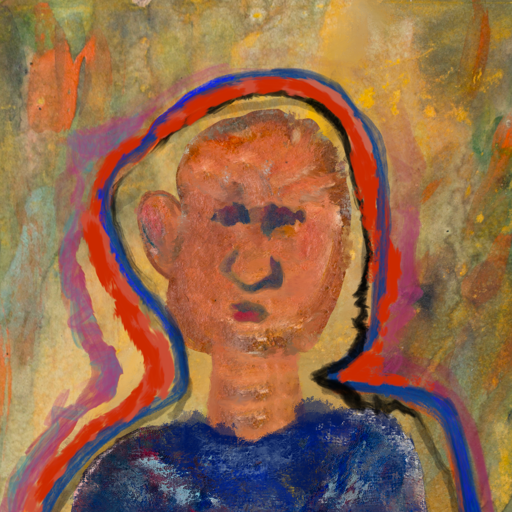
Background: Comrade, Head And Neck Front: Boggyland, Face Front: In_The_Sun, Bust: Irani, Hair Front: Experience, Head Accessory: Blank, Second Necklace: Blank, Necklace: Blank, Baby: Blank